Question: I have a CSV-file with about 28 columns and 4000 rows. From two of these columns i want to plot about 50 specific rows. I used pandas to select this part of the file, but i cannot figure out, how it reads the scientific numbers in a right way.
My code:
'''
import pandas as pd
import matplotlib.pyplot as plt
df = pd.read_csv("<PHONE>.csv", sep=";")
x = df.loc[df[u'run#'] == 3, [u' Diameter']].values
y = df.loc[df[u'run#'] == 3, [u' dN/dlnD']].values
plt.plot(x, y)
plt.show
'''
So, i am trying to plot the columns u' Diameter' and u' dN/dlnD' when in column u'run#' displays the number 3. Typing "x" or "y" in the IPython console, the right numbers are given.
Unfortunately, the plot looks like this:

As you can see, the decimal power of the scientific notation of these numbers on the y-axis is ignored. How can i fix this?
This is my first try using matplotlib and pandas, so please excuse my beginner question.
Edit:
The file's data looks like this:
'''
run#; Diameter; dN/dlnD;
12; +3,58151E+01; +1,17336E+03;
13; +3,26913E+01; +6,06044E+03;
13; +2,98524E+01; +1,76516E+04;
13; +2,72704E+01; +4,88716E+04;
13; +2,49202E+01; +1,00035E+05;
'''
Reading out my "x" or "y" data with the IPython console, the output is like this:
'''
[' +1,94251E+02'],
[' +5,23981E+02'],
[' +0,00000E+00'],
[' +1,10525E+02'],
[' +0,00000E+00'],
[' +4,76363E+01'],
[' +1,61714E+01'],
[' +1,65482E+02'],
[' +0,00000E+00'],
[' +4,75312E+02'],
[' +4,20174E+01']], dtype=object)
'''
As you pointed out, the comma was the problem. I simply added the decimal setting in the code:
'''
df = pd.read_csv("test.csv", sep=";", decimal=",")
'''
Now the graph looks like, how it is supposed to look.
Thank you!
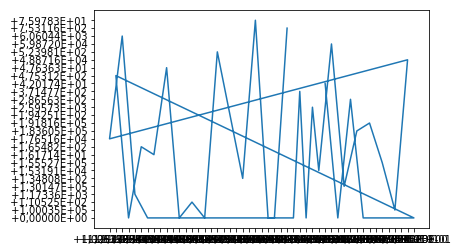
Answer: It's clear that the csv data wasn't read correctly or more specifically as you expected. Based on your examples, all of your data was read as strings including the numbers. The reason is that the format of the numbers in your file will not be interpreted correctly depending on your locale. I modified the small snippet of data you provided so that the period and not the comma represents the decimal point which is customary in my locale. As you can see, the data is properly read into the dataframe.
'''
df = pd.read_csv("d:\users\floyd\documents\sample.csv", sep=';'); df
Out[72]:
run# Diameter dN/dlnD
0 12 35.8151 1173.36
1 13 32.6913 6060.44
2 13 29.8524 17651.60
3 13 27.2704 48871.60
4 13 24.9202 100035.00
'''
I also removed the annoying leading spaces in the column names with this.
'''
df.columns = [col.strip() for col in df.columns]; df.columns
'''
Now it plots properly.
'''
plt.plot(df['Diameter'], df['dN/dlnD'])
Out[75]: [<matplotlib.lines.Line2D at 0x25ef97bd0b8>]
'''
<URL>